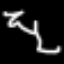
Label: squiggle